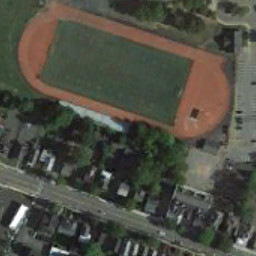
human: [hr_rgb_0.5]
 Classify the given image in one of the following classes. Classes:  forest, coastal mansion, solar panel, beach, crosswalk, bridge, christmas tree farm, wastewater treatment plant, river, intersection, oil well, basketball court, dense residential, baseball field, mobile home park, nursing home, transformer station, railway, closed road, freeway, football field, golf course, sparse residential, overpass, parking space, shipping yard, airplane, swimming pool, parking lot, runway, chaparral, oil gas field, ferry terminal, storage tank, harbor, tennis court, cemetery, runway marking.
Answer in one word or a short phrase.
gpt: football field